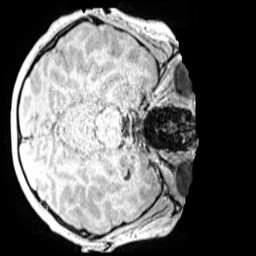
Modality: MP2RAGE
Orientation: axial
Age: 11
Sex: male
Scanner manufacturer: siemens
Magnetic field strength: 3 T
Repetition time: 4 s
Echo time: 0.00299 s